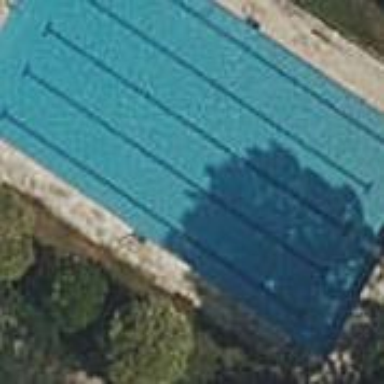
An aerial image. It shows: Swimming pool located in leisure land.